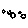
Label: circle